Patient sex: M
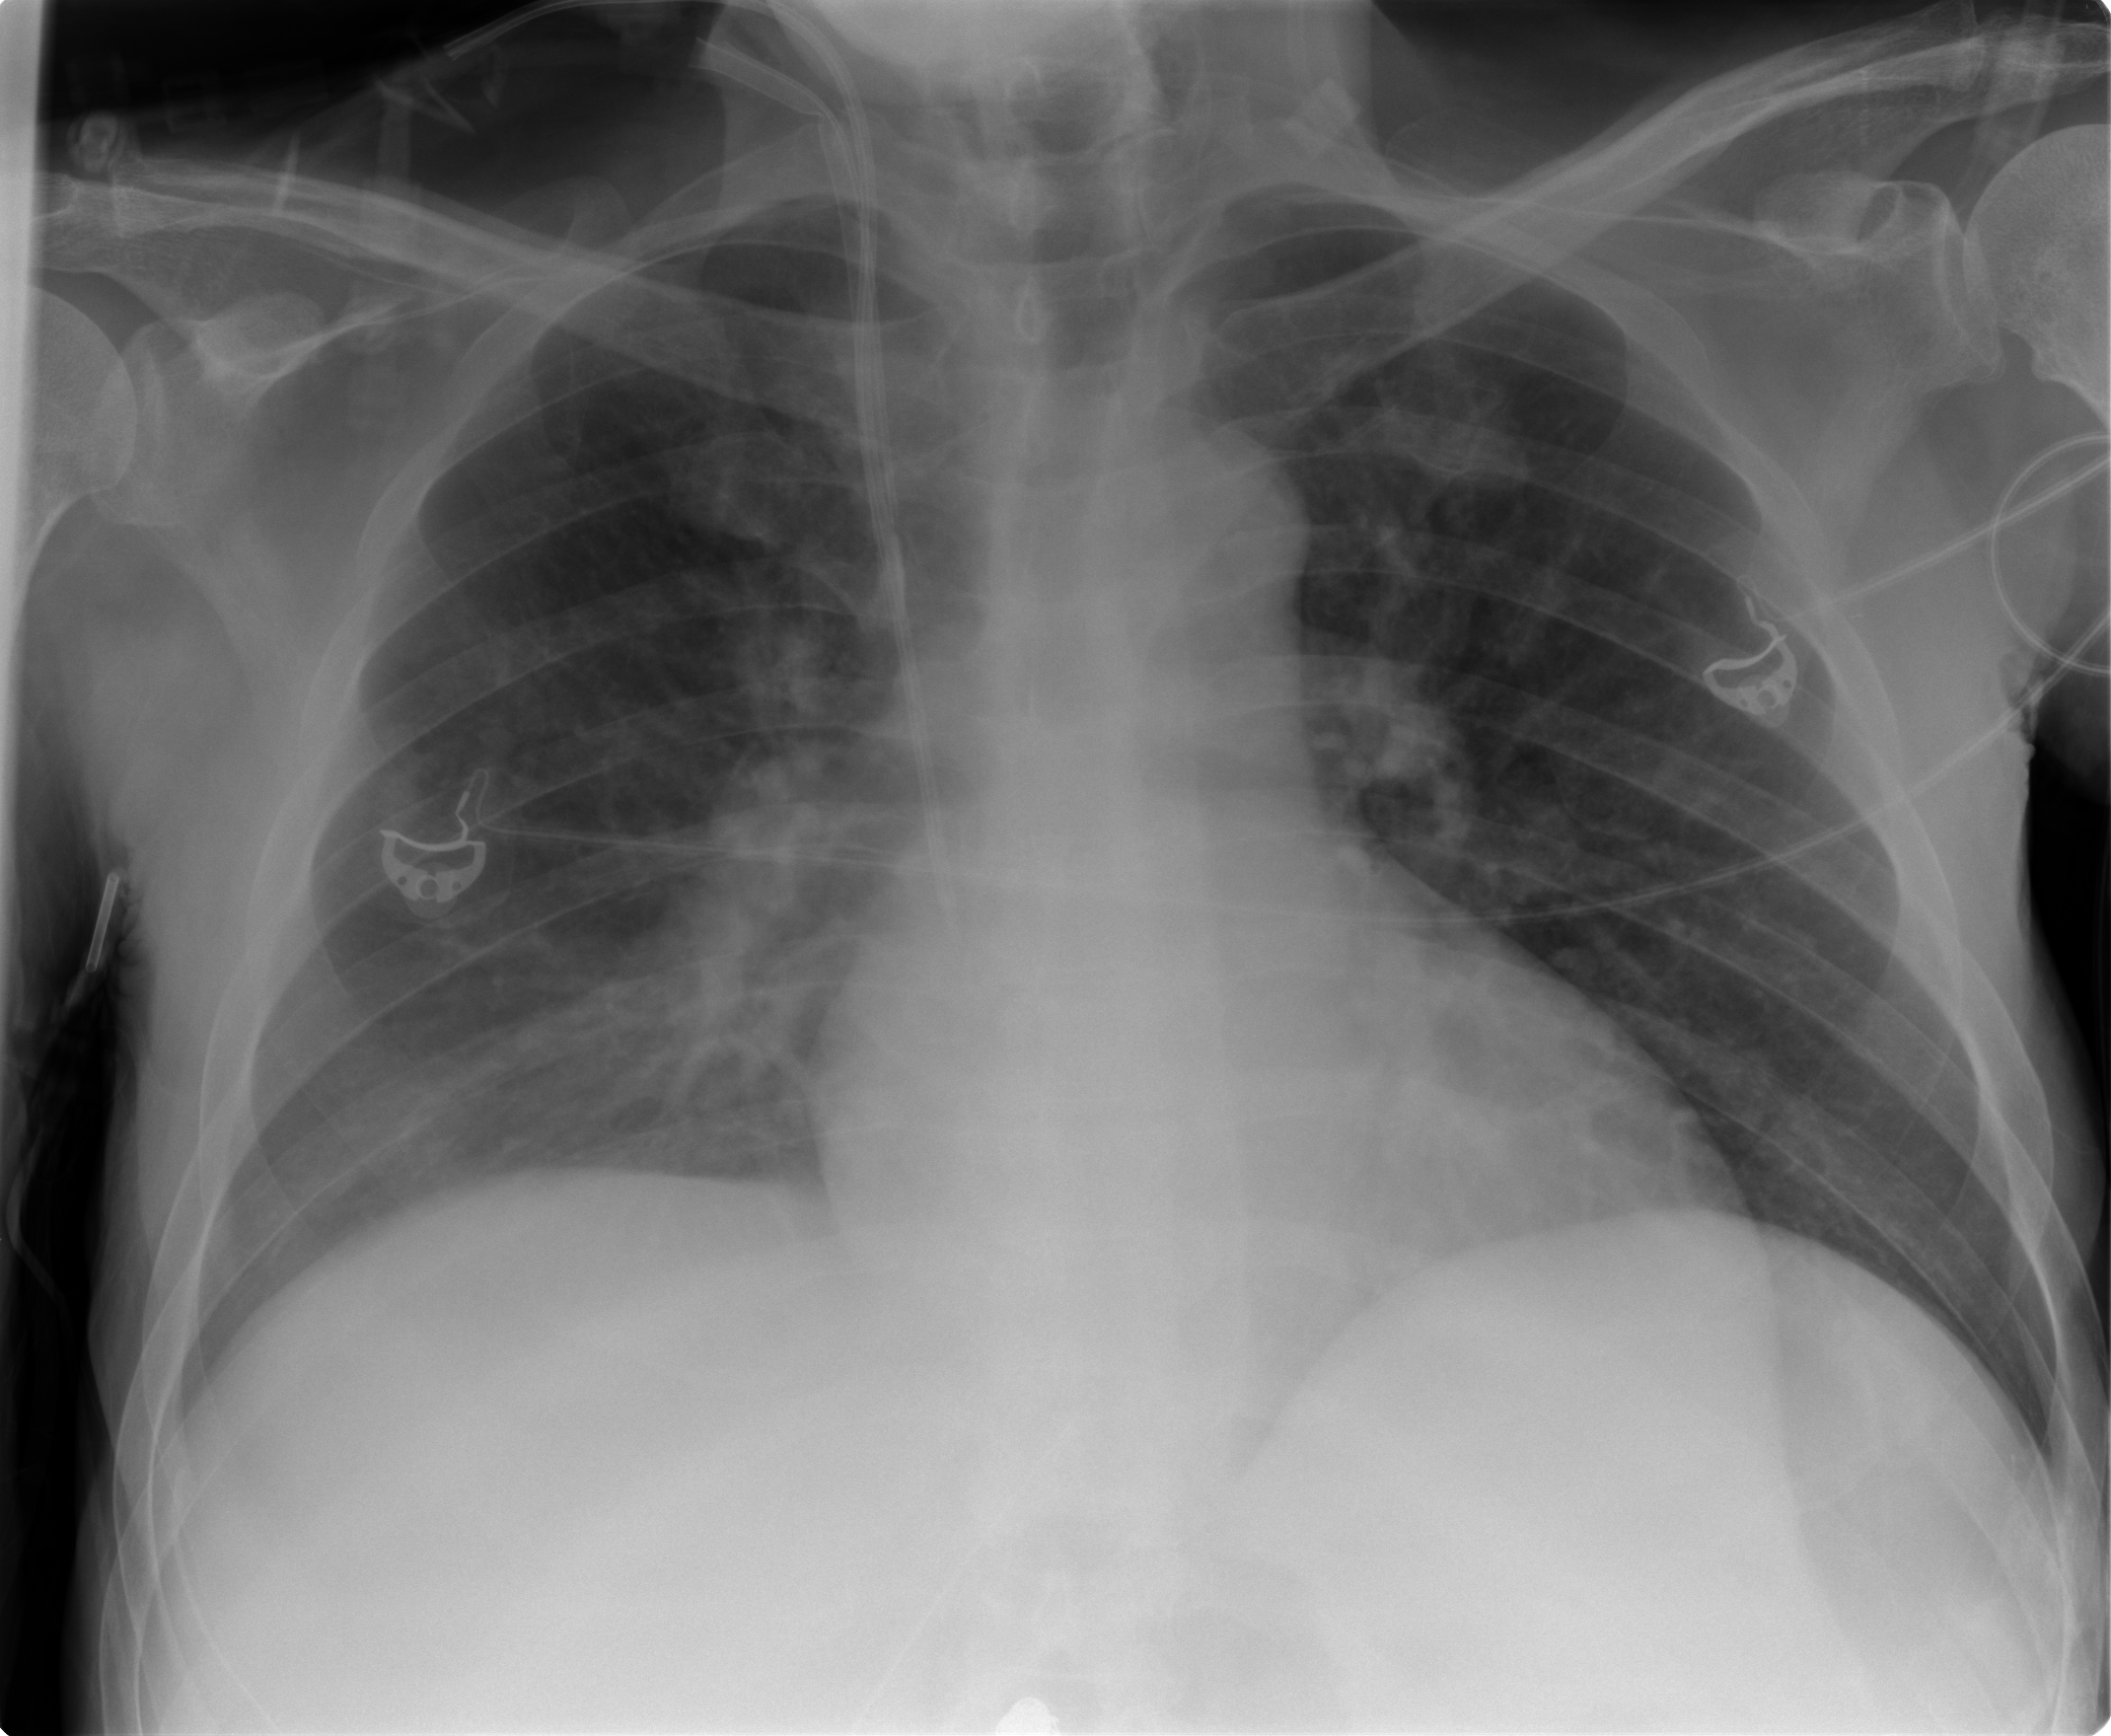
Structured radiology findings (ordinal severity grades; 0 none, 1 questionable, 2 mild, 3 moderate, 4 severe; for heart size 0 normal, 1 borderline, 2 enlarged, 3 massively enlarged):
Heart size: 0
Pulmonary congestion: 0
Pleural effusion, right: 0
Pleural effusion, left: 0
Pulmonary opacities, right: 0
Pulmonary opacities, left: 0
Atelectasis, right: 1
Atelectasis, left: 0